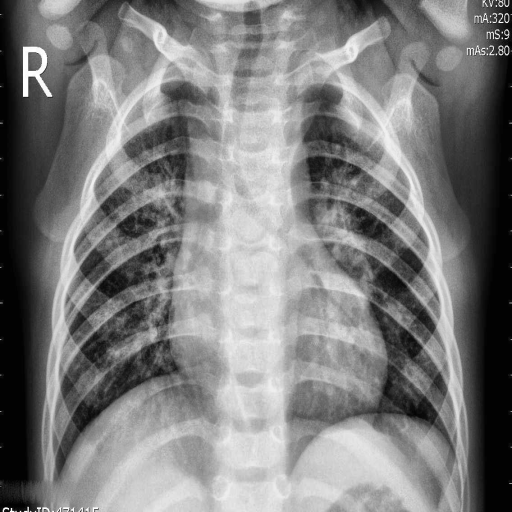
Finding: PNEUMONIA